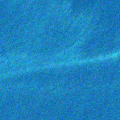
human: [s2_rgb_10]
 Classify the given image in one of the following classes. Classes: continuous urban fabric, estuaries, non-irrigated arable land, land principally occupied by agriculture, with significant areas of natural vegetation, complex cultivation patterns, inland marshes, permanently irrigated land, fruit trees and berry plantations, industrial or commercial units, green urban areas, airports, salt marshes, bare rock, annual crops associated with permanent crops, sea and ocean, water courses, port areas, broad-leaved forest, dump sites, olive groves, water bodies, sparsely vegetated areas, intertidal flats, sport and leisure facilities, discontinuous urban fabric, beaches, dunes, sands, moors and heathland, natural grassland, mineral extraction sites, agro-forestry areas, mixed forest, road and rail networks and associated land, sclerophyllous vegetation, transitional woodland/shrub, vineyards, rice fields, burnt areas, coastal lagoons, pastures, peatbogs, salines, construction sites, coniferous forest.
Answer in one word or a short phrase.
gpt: sea and ocean